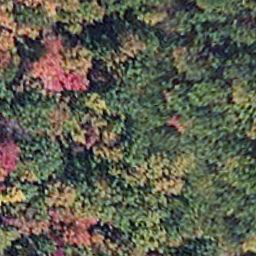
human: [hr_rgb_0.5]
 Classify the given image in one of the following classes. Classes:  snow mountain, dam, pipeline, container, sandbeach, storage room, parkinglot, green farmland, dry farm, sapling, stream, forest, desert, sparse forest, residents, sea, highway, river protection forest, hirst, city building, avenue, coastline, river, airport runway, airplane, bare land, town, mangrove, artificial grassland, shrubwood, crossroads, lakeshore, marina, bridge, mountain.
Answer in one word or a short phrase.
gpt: mangrove